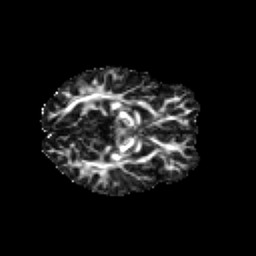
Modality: FA
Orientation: axial
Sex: female
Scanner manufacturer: siemens
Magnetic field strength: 3 T
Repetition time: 5 s
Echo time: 0.071 s